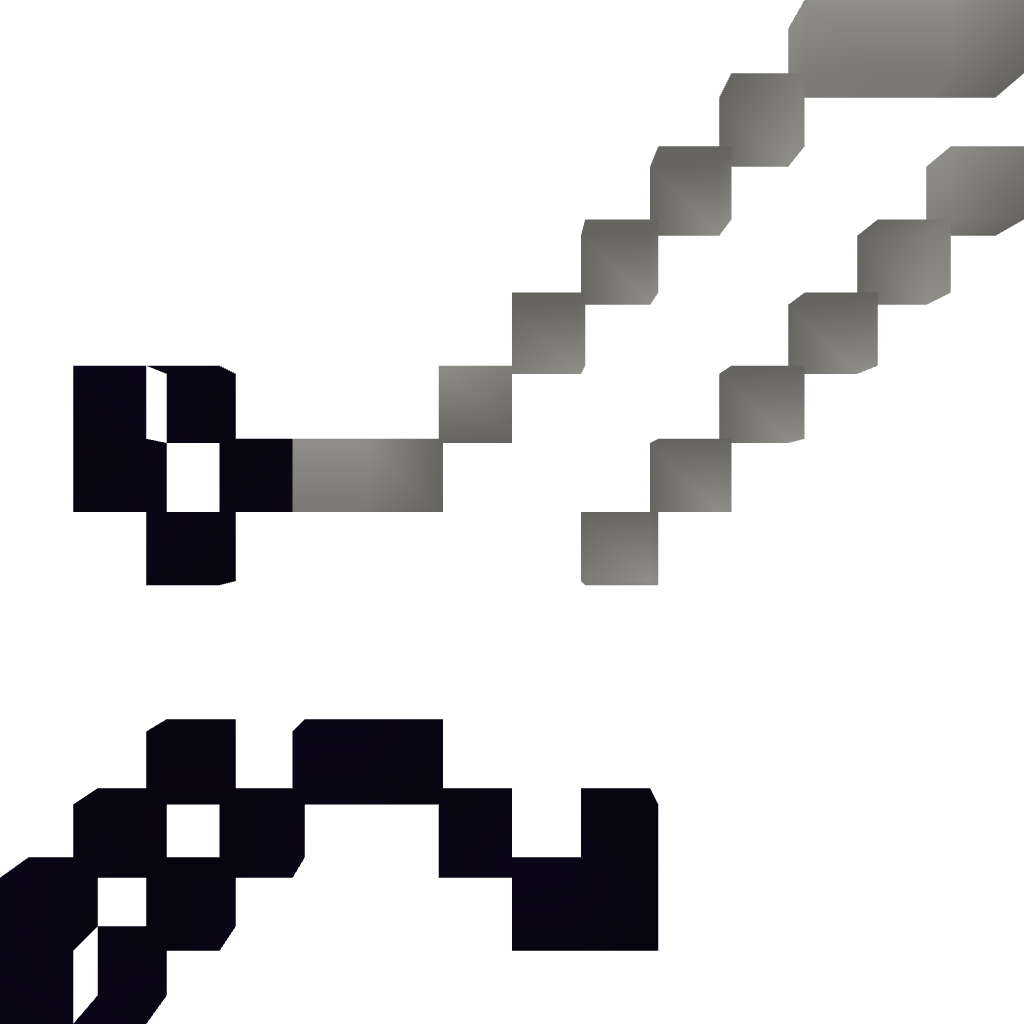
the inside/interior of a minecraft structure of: Ice sword